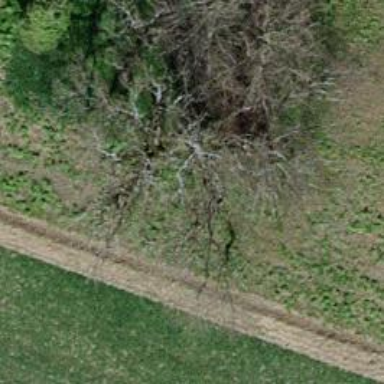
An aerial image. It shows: Single tag "natural: tree."